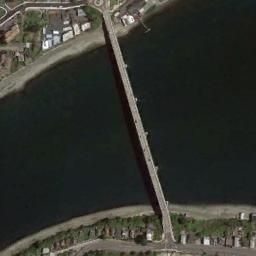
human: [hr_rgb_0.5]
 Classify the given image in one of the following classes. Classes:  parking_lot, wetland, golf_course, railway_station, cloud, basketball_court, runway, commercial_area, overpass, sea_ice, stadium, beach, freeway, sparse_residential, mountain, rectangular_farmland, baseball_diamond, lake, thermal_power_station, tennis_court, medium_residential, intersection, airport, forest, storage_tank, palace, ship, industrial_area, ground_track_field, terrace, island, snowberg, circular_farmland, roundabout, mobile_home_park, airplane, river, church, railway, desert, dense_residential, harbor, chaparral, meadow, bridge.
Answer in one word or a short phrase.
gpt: bridge